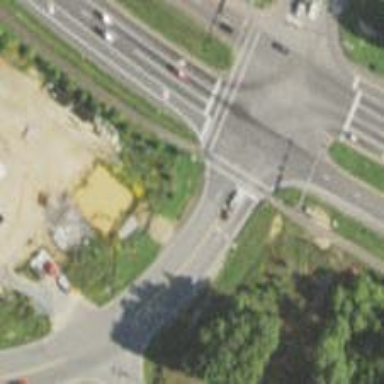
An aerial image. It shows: Marked crossing for cyclists on cycleway.